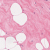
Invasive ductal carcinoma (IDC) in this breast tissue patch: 0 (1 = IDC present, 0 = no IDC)